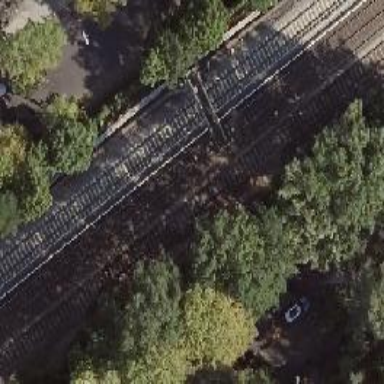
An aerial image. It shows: Light rail railway line with electrified rails.